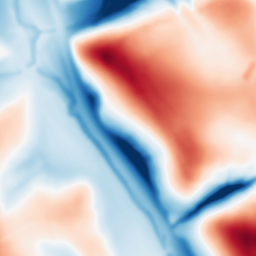
Category: multiscale
Decomposition family: dog_multiscale
Decomposition parameters: sigma_ratio: 1.6
n_scales: 6
base_sigma: 2
Upsampling method: bilinear
Upsampling parameters: scale: 2
Upsampling scale: 2